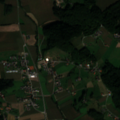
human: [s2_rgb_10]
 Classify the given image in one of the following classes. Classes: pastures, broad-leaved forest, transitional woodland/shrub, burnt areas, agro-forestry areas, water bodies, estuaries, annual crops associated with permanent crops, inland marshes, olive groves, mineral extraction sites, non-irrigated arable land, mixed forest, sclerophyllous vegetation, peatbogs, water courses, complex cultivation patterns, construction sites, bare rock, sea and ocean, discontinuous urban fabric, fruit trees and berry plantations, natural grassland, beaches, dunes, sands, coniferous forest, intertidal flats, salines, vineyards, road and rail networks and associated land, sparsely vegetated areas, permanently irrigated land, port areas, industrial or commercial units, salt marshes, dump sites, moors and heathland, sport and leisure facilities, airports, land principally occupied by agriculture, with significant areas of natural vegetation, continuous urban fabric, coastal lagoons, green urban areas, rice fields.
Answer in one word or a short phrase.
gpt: discontinuous urban fabric, non-irrigated arable land, complex cultivation patterns, broad-leaved forest, mixed forest